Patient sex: M
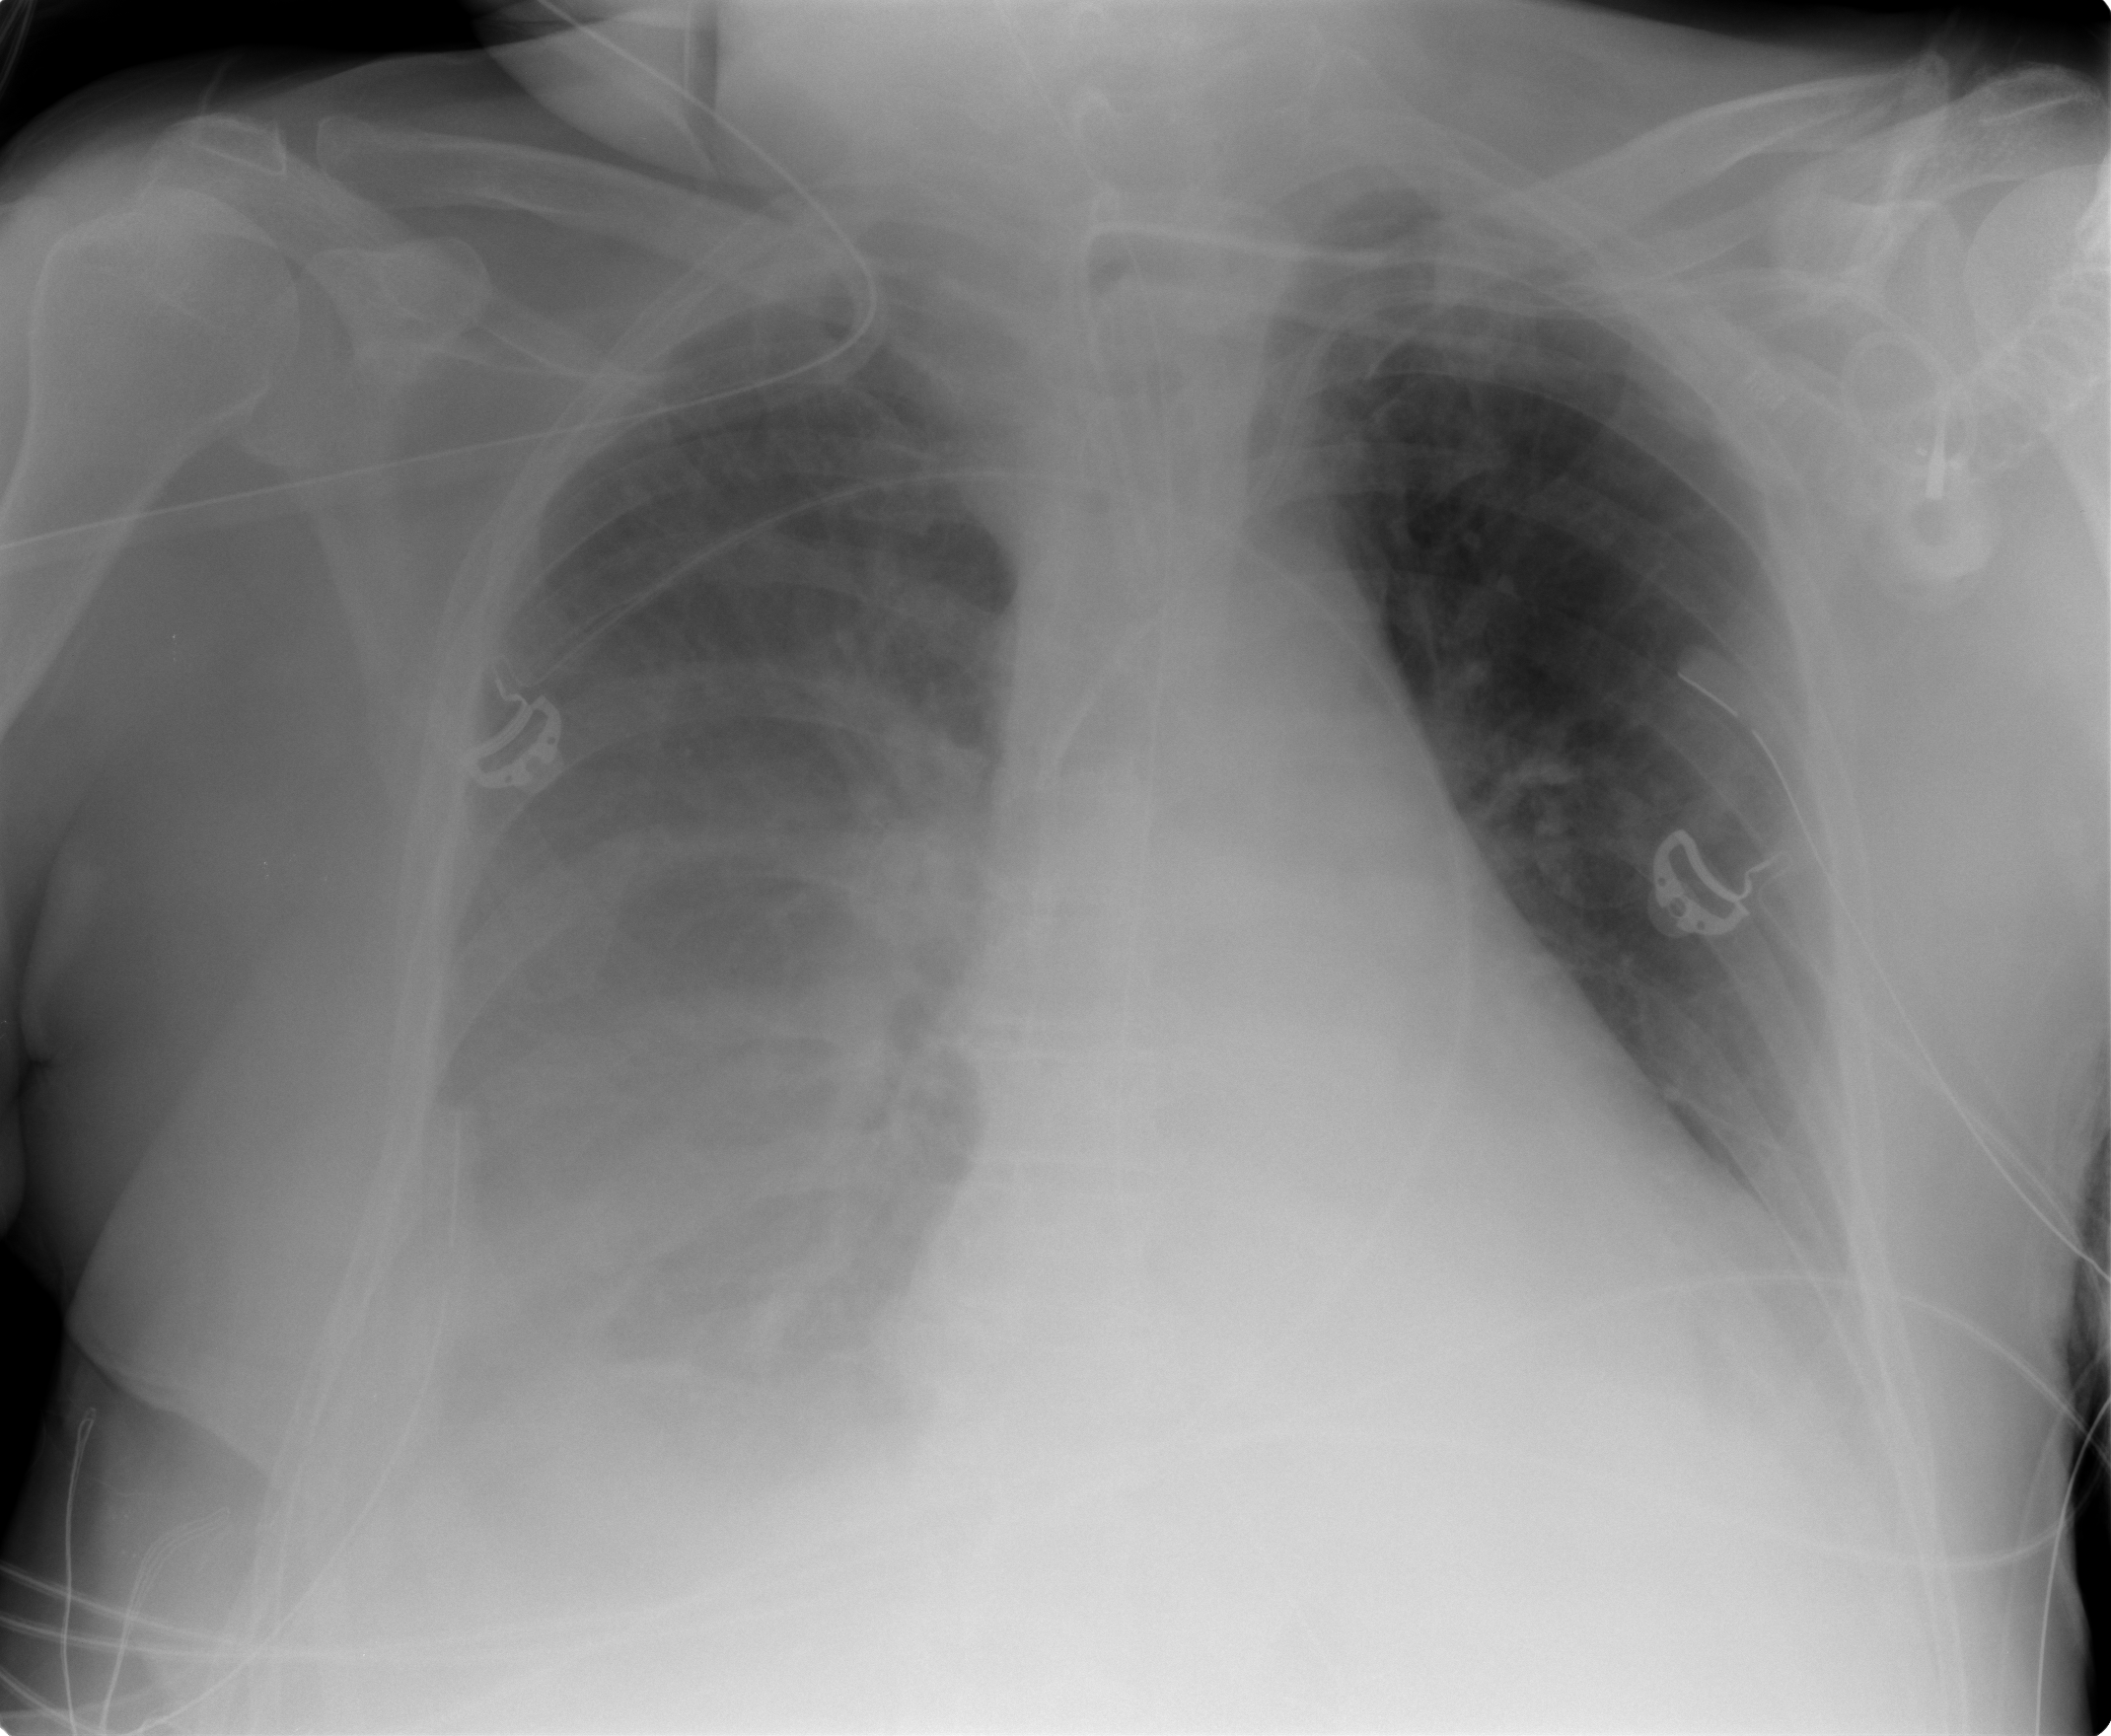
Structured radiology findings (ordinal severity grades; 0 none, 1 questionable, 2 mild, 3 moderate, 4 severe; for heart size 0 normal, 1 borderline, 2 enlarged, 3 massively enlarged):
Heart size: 2
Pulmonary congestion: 0
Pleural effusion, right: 3
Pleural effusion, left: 0
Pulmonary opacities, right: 0
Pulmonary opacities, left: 0
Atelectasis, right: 2
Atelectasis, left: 1